Aerial crown-view tile of a tropical tree (Barro Colorado Island, Panama), acquired 20250915:
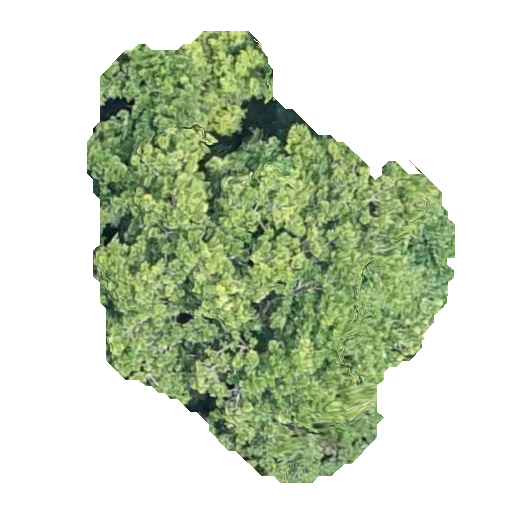
Species: Anacardium excelsum
GBIF accepted scientific name: Anacardium excelsum
Crown area: 158.888 m²